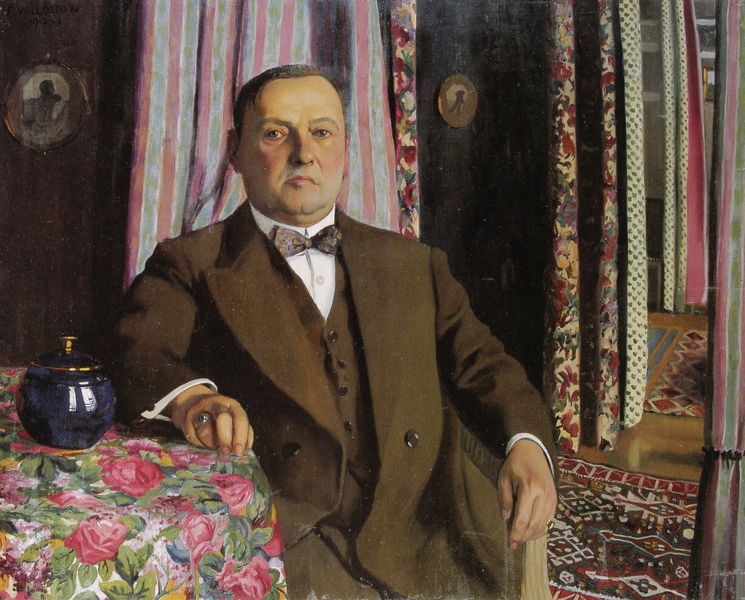
Titel: Bildnis des Monsieur Hasen
Künstler: Félix Vallotton
Standort: St. Petersburg
Institution: Staatliche Eremitage
Schlagwörter: blau, blätter, dunkel, gemälde, hand, mann, gelb, grün, sitzen, blume, blumen, braun, bunt, cafe, cafehaus, dunkelbraun, fenster, finger, frisur, grau, haar, holz, mund, nase, raum, schmuck, schwarz, stirn, stuhl, tisch, tür, weiss, zimmer, blick, blüten, rose, rosen, rot, tuch, beige, malerei, muster, ornament, schleife, teppich, anzug, hemd, hose, jacke, richter, wand, arm, augen, gesicht, kragen, mensch, schale, schüssel, bild, bildnis, herr, hände, innenraum, portrait, porträt, spiegel, tischdecke, tischtuch, vorhang, öl, spiegelung, boden, auge, gold, haare, realismus, reich, sessel, sitzend, stoff, stoffe, decke, kinn, knopf, ohren, rosa, scheitel, genre, oval, rund, keramik, krug, vase, topf, wangen, bilder, bilderrahmen, wohnzimmer, parkett, blümchen, laden, dielen, ölgemälde, dick, gardine, gardinen, salon, vorhänge, wohnung, holzboden, ernst, seitenscheitel, streng, glanz, grimmig, floral, ornamente, sitzt, gestreift, mimik, streifen, stube, teppiche, knöpfe, fliege, sakko, jacket, weste, ring, punkte, gemustert, pink, fussboden, karos, fotorealismus, deckel, gefäß, stolz, durchblick, besitzer, bla, blcokstreifen, blumenmuster, bruan, detailliebe, dose, eckig, fingerring, gentleman, gepunktet, gesetzt, hausherr, keramikgefäss, lehnstuhl, manchette, medaillon, motiv, porzella, porzellan, prakett, ringe, texturen, tuchhändler, vergoldet, wandteller, orient, bürgertum, flur, brokat, geblümt, doppelkinn, dreiteiler, balu, vorhand, goldrand, zelt, siegelring, neuzeit, blumig, zuckerdose, distanziert, starrer blick, porträtt, mittelalt, spießbürger, vorhände, blumendecke, rodsen, steesemann, anuzg, er mstreifen